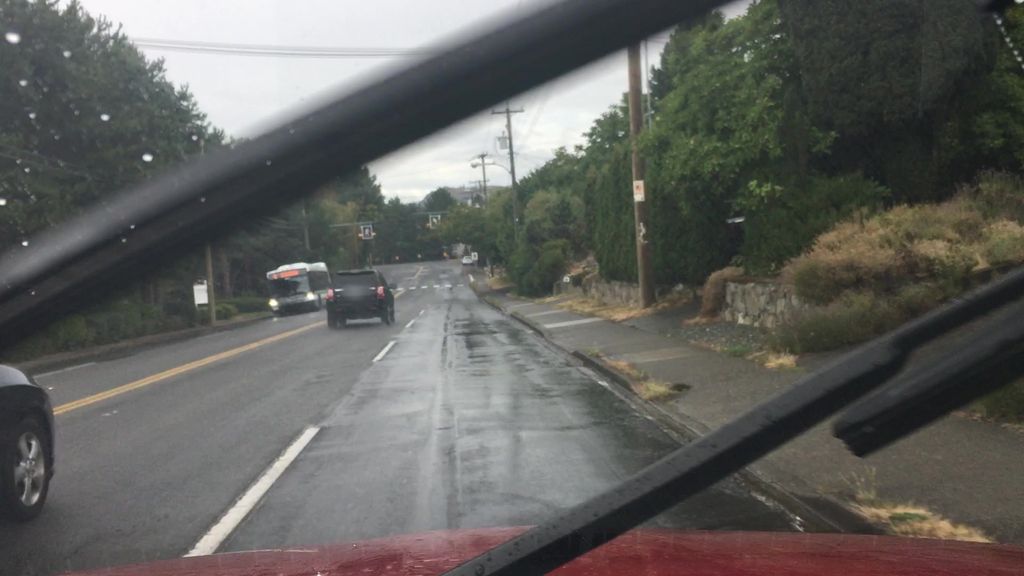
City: victoria